Question: Here's a picture of the code and the corresponding warnings in the GTMOAuthAuthentication.h file from Google's gtm-oauth Cocoa library.

What exactly is causing these warnings? How do I fix them?
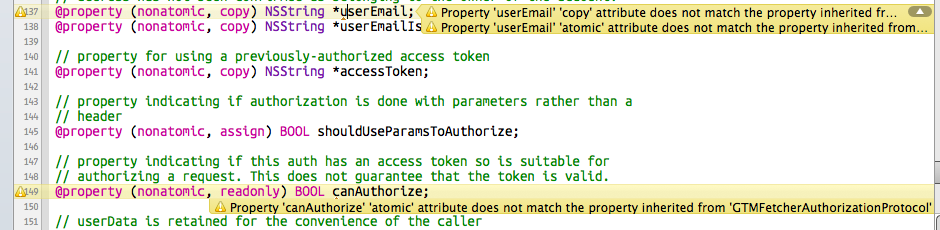
Answer: The project has been updated. Be sure to write to the project's mailing list with issues about the library.